Field crop: maize
Growth stage: 2
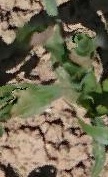
Species: maize